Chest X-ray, PA view. Patient: 43 years old, sex F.
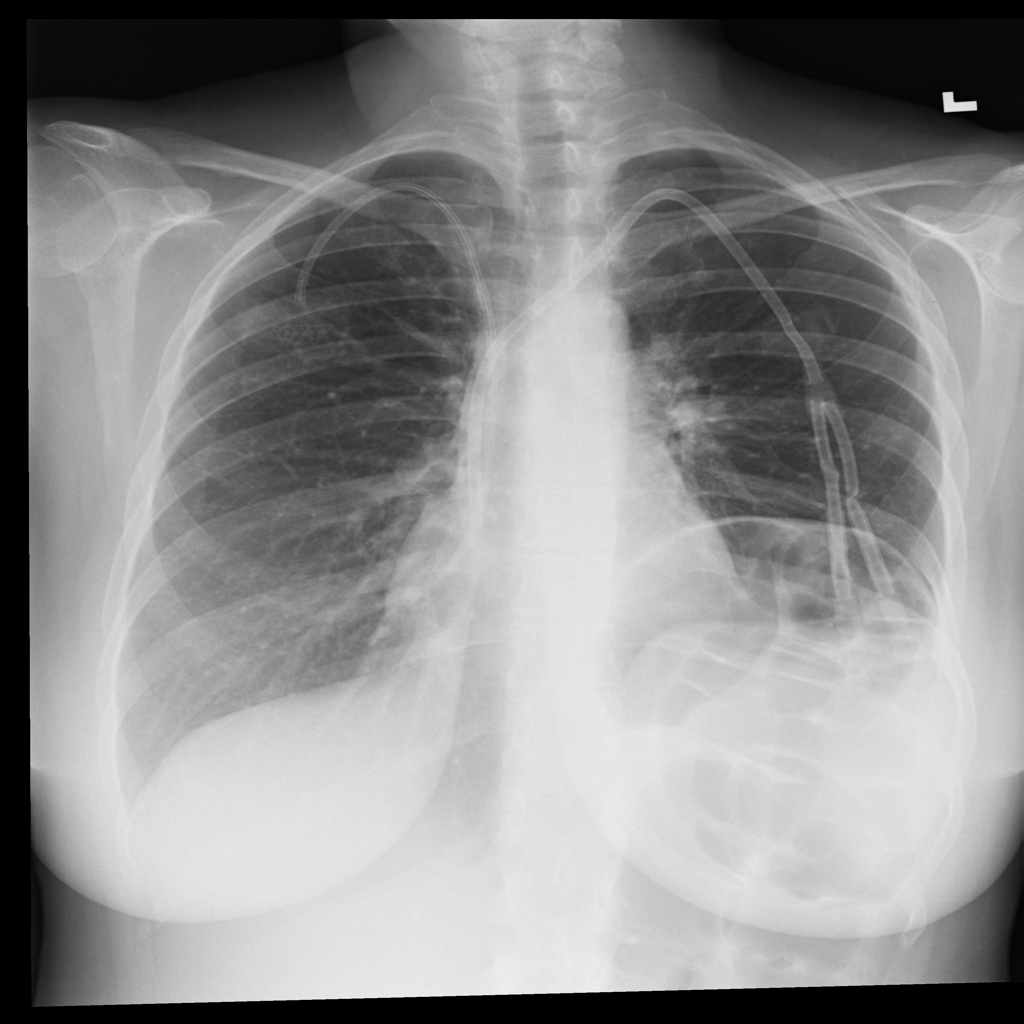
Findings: No Finding